Question: I have an outer '<div>' that is relatively positioned and with a defined size. Inside it, I have a '<table>' object that is absolutely positioned and with 'top', 'left', 'right' and 'bottom' set to zero. I expected the table to be expanded to obey the top/left/right/bottom constraints, however, this is not what happens. Instead, the table dimensions are calculated based on its contents.
If I use an inner '<div>' instead of a '<table>', then it works as I expected. On the other hand, if I put 'display: table;' at the inner '<div>', then it behaves exactly like a table.
My question is: Where in the specifications is this behavior defined? Or is it a bug in browsers (very unlikely)?
I've checked the <URL>. I've also searched in StackOverflow. And, still, I can't find an explanation on why tables behave like this.
See a live demo: <URL>
I can reproduce the results on both Chrome 27 and Firefox 20.0.
HTML:
'''
<div class="box">
<table class="table">
<tr>
<td>Hey!</td>
</tr>
</table>
</div>
<div class="box">
<div class="table">Hey!</div>
</div>
<div class="box">
<div class="table" style="display: table;">Hey!</div>
</div>
'''
CSS:
'''
div.box {
position:relative;
border: 2px dashed red;
background: #800;
width: 100px;
height: 50px;
}
.table {
position: absolute;
top: 0;
left: 0;
right: 0;
bottom: 0;
width: auto;
height: auto;
margin: 0;
border: 3px double blue;
background: #CCF;
table-layout: fixed;
border-collapse: collapse;
}
'''

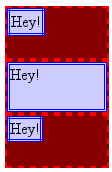
Answer: The answer, I believe, lies in the CSS2.1 specs, specifically <URL>:
> Note that this section overrides the rules that apply to calculating widths as described in section 10.3. In particular, . However, once the calculated value of 'width' for the table is found (using the algorithms given below or, when appropriate, some other UA dependent algorithm) then the other parts of section 10.3 do apply. Therefore a table can be centered using left and right 'auto' margins, for instance.
As you noted, with 'width' set to 'auto', the width will be based on the contents, rather than the containing block.
There's also this line at the end of that section, although I'm guessing it hasn't happened yet:
> Future updates of CSS may introduce ways of making tables automatically fit their containing blocks.